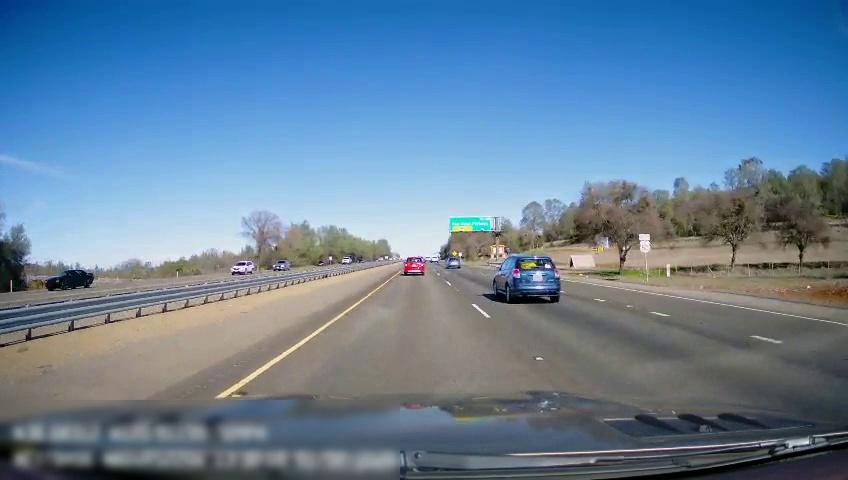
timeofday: Day
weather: Sunny
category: Drivable Space
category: Drivable Space
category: Vehicles | Car
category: Vehicles | SUV
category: Vehicles | SUV
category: Vehicles | Truck
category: Vehicles | Car
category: Vehicles | Car
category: Vehicles | Car
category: Lanes | Current Lane
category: Lanes | Current Lane
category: Lanes | Alternate Lane
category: Lanes | Alternate Lane
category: Traffic | Signs